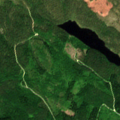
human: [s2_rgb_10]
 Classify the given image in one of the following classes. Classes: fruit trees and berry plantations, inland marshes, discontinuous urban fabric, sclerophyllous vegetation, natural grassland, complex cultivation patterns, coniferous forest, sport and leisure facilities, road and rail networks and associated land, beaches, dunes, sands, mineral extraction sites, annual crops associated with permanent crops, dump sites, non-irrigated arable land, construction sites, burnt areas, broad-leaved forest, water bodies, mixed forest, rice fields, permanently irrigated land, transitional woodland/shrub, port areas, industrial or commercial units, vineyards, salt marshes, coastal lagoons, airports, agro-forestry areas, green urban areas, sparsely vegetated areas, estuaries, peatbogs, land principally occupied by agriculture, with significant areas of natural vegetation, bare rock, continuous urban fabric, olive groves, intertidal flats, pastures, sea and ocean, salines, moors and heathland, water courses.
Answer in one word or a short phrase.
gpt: coniferous forest, mixed forest